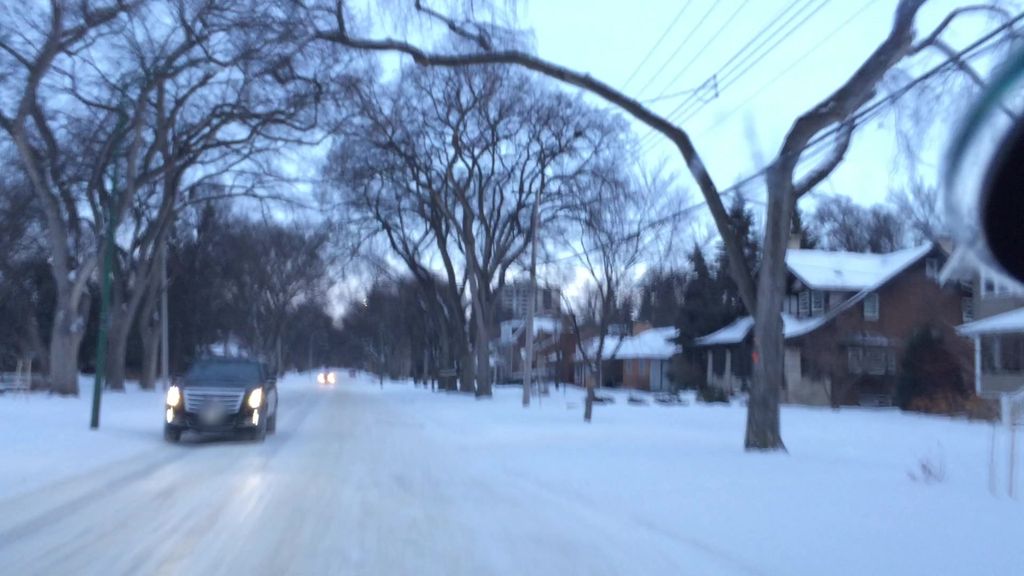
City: winnipeg